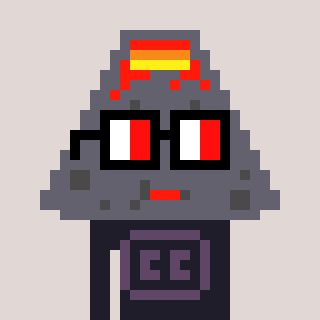
a pixel art character with square glasses with black frames and red eyes, a volcano-shaped head and a grayscale-colored body on a warm background